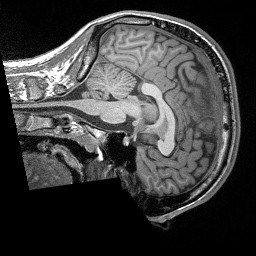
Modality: T1w
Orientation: sagittal
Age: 20
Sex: male
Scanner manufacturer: siemens
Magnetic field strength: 3 T
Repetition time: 1.9 s
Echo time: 0.00252 s